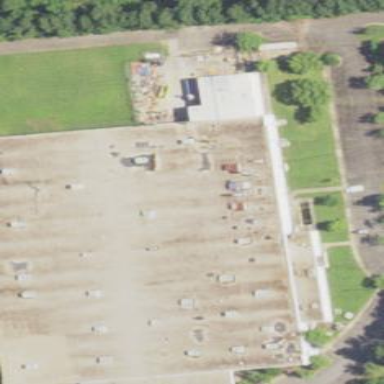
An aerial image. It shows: Commercial building.